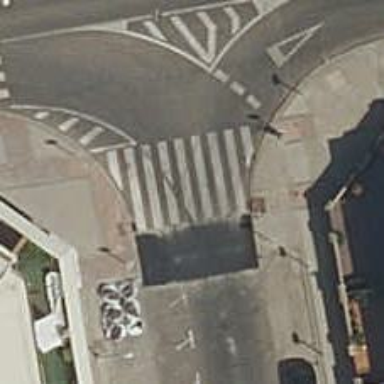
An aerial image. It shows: Uncontrolled crossing on the road.